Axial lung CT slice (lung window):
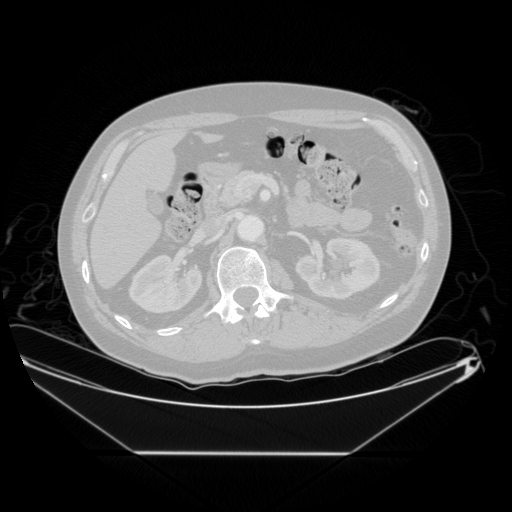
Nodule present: no